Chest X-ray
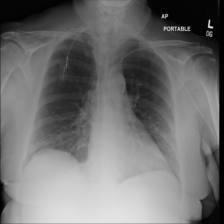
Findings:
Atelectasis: negative
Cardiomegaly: negative
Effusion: negative
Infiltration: negative
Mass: negative
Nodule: negative
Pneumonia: negative
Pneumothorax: negative
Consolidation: negative
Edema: negative
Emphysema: negative
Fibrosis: negative
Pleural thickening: negative
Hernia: negative